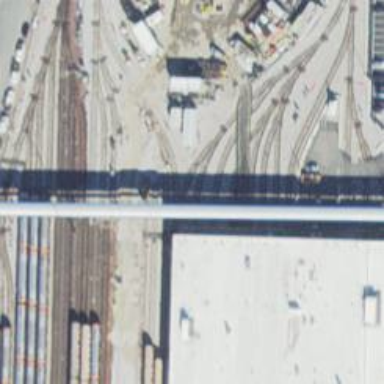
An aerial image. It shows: Yard area with electrified rail tracks.